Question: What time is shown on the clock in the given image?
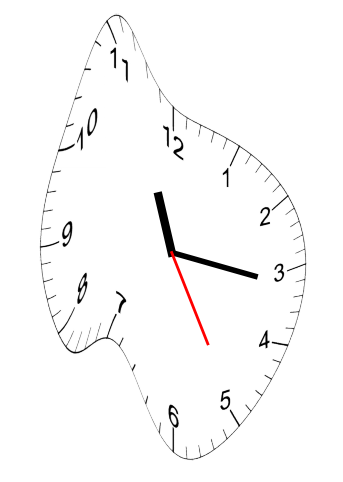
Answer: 11:16:25